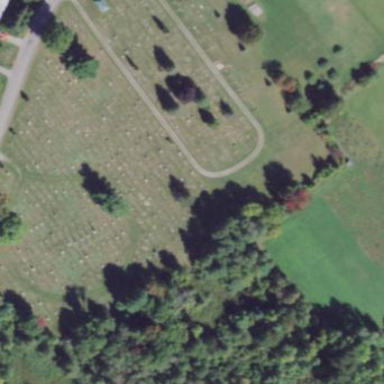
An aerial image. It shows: Cemetery.